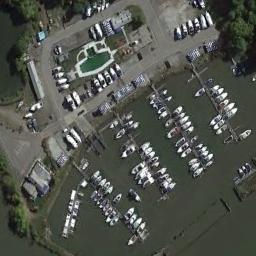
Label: harbor